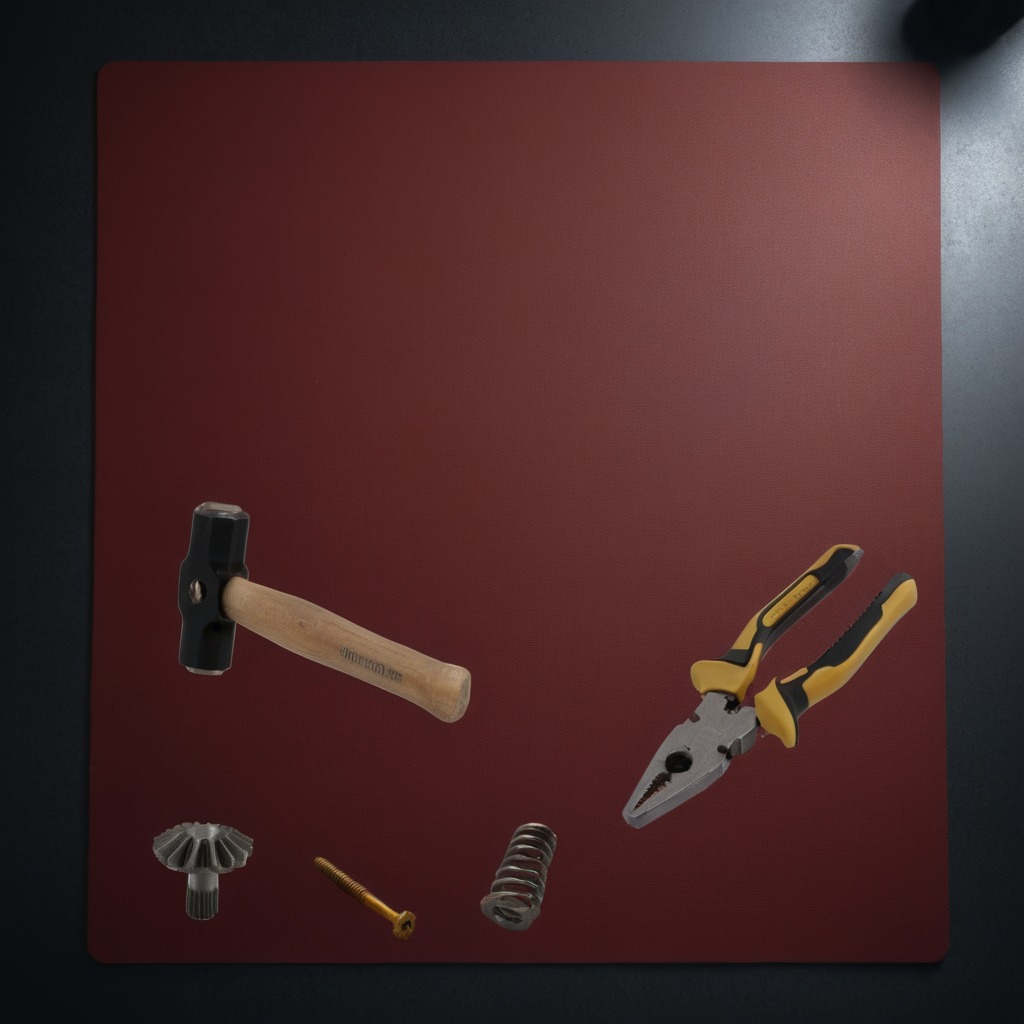
A hammer is lying on the tabletop.